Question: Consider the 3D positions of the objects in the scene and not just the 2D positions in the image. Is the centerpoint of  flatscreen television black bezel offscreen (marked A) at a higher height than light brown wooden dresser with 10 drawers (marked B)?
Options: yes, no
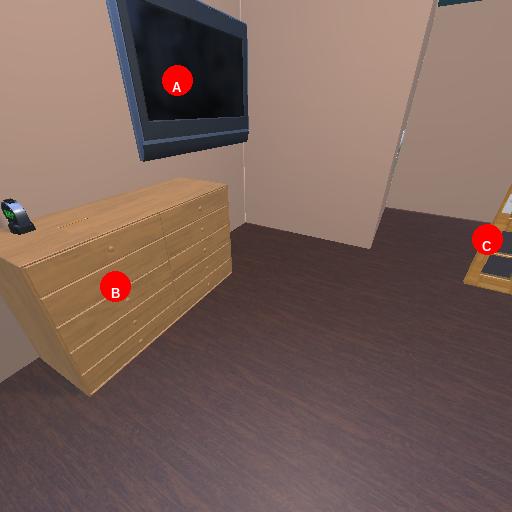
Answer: yes